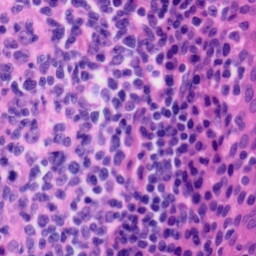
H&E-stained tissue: Tonsil